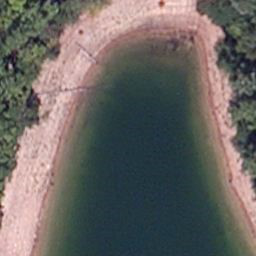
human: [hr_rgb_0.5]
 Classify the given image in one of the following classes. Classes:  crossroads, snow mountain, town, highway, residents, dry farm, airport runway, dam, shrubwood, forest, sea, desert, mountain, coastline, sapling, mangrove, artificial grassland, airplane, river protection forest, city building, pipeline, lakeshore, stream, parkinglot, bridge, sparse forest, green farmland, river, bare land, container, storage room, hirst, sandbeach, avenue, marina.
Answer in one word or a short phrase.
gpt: lakeshore